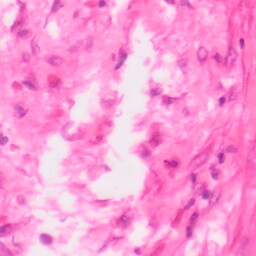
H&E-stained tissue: Colon